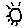
Label: sun